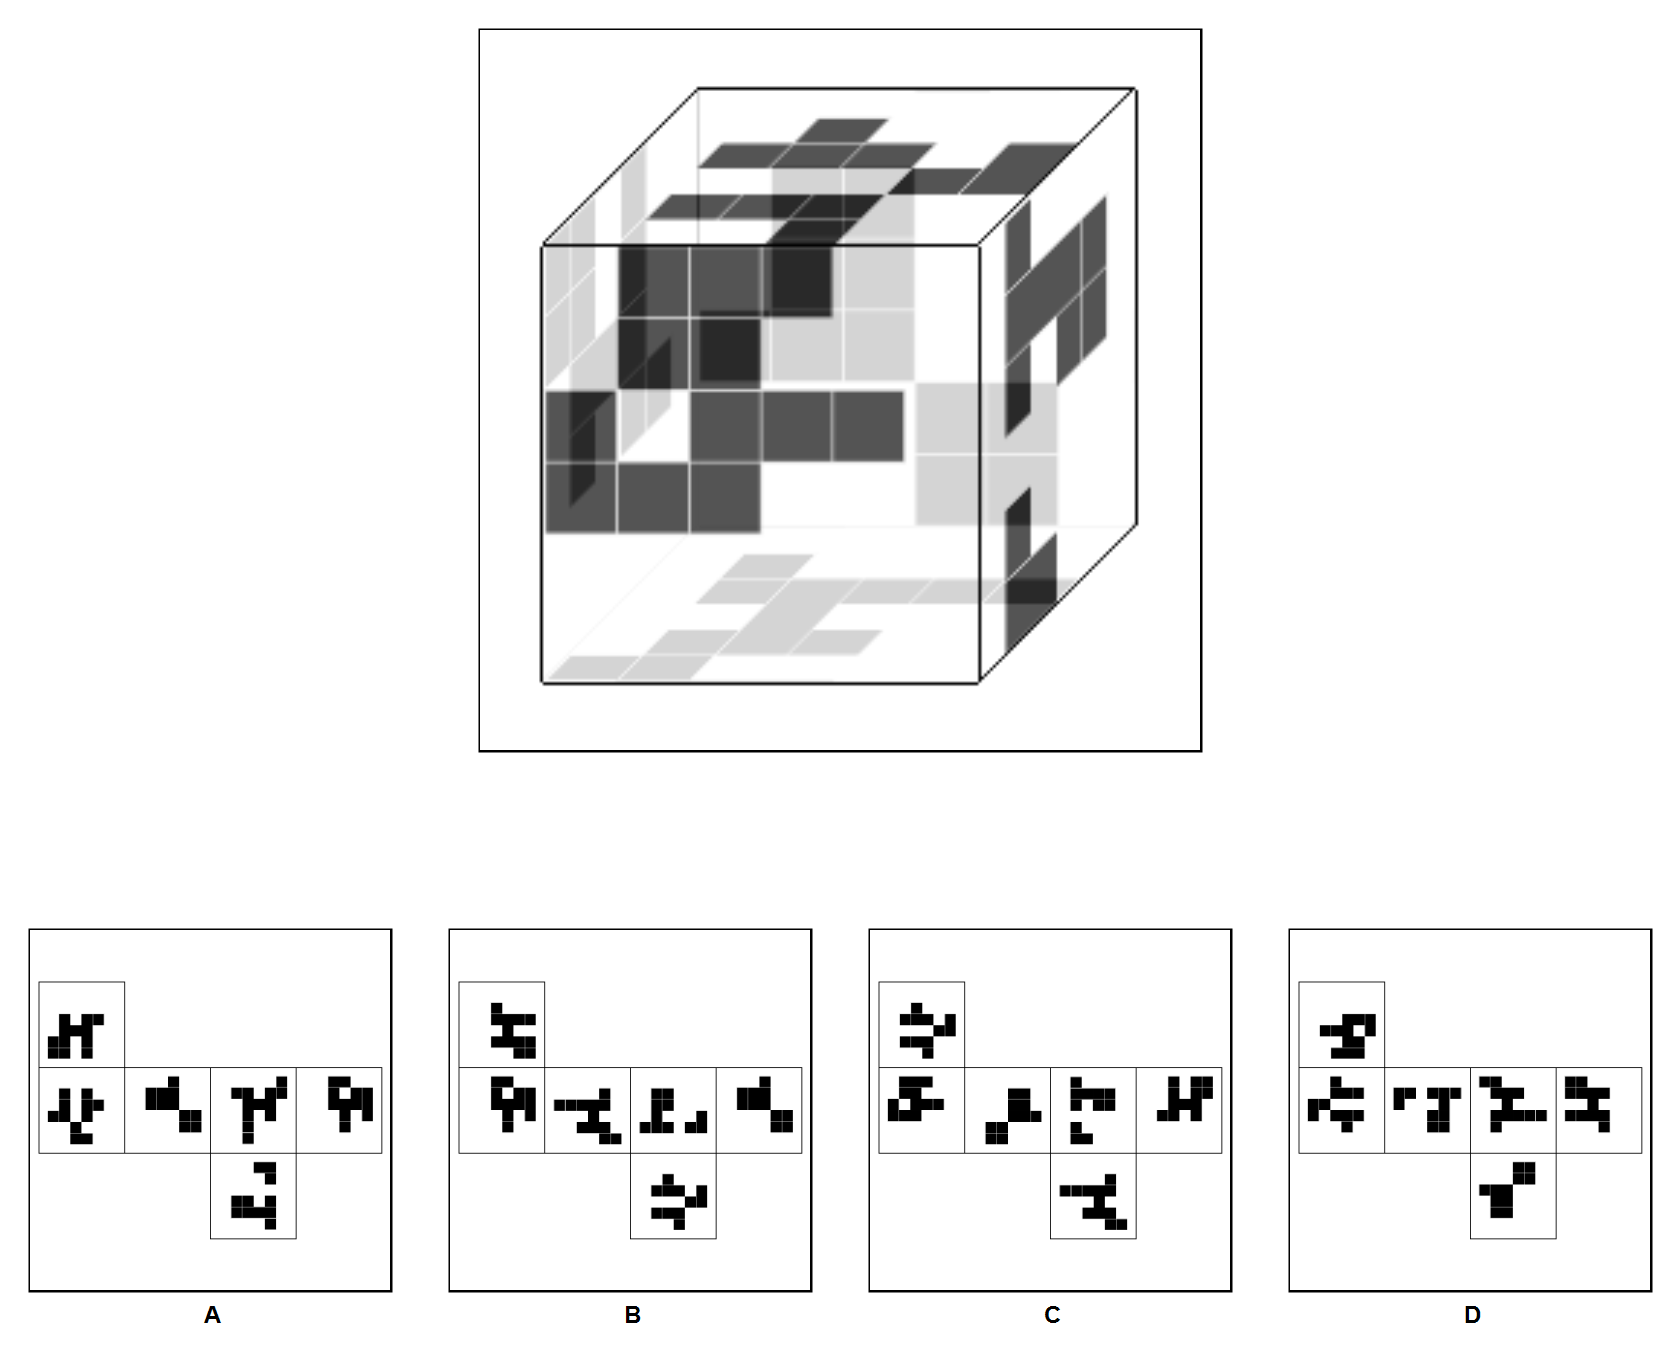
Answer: A